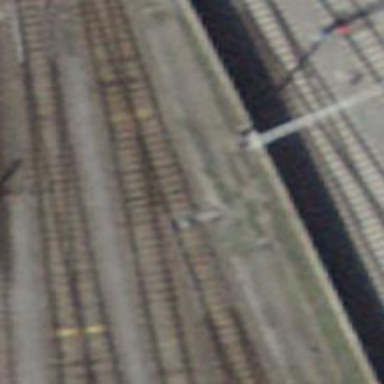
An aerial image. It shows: Railway switch.